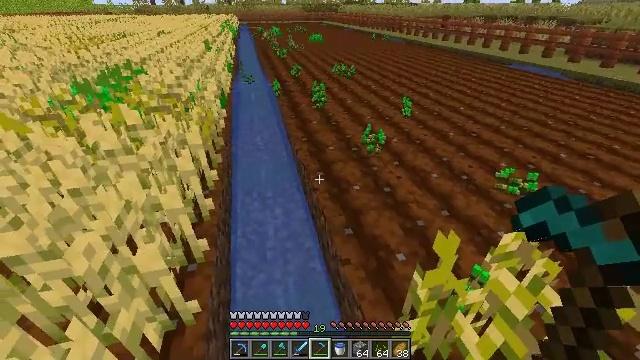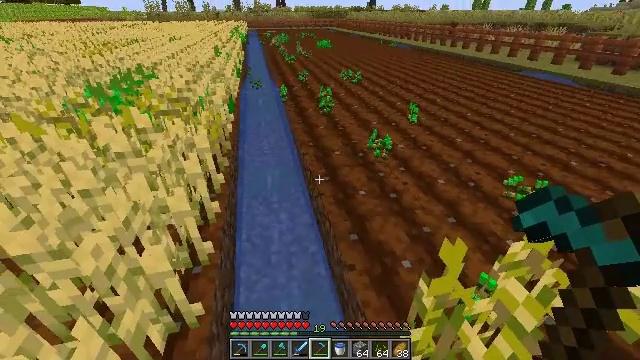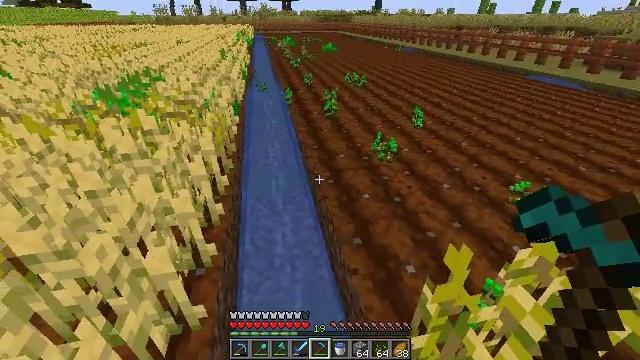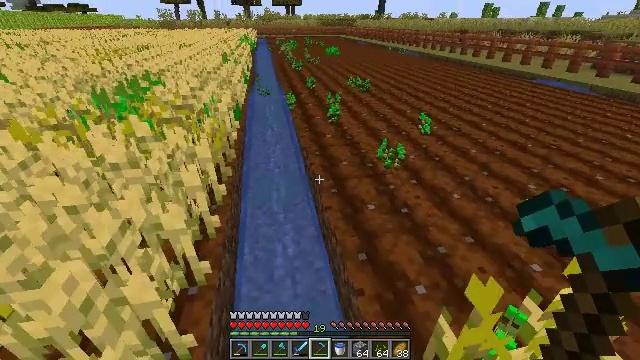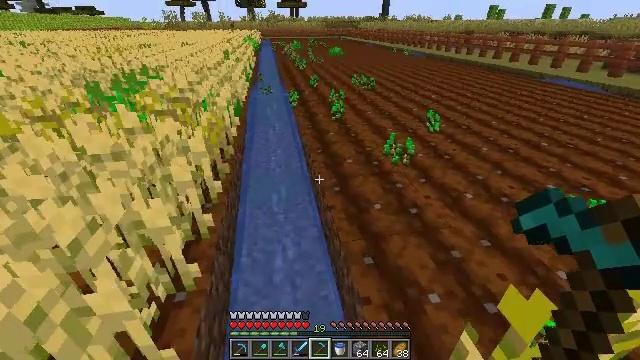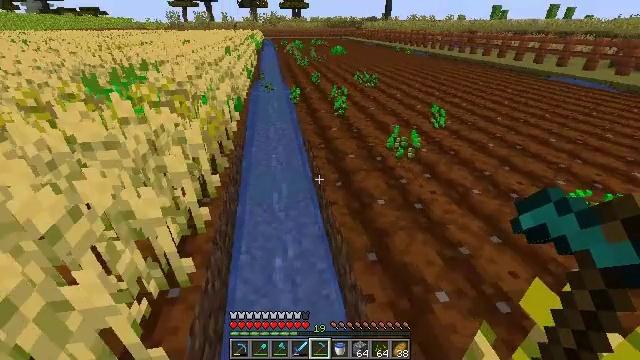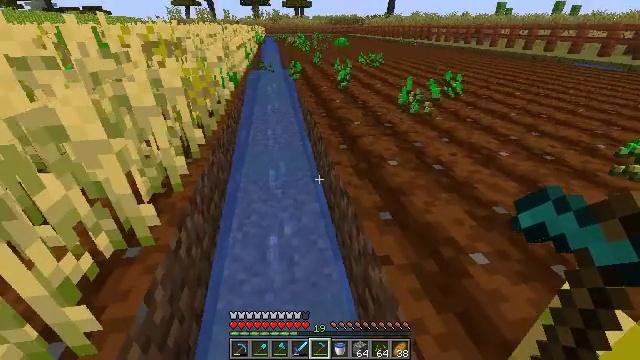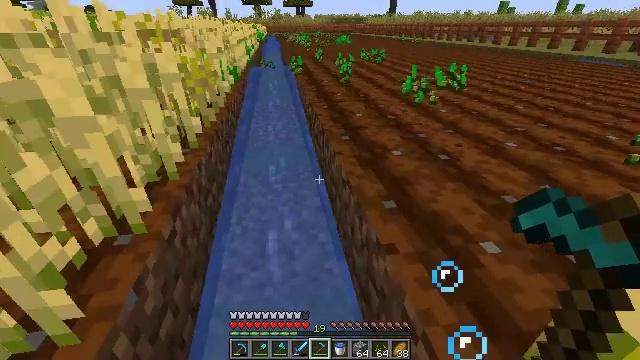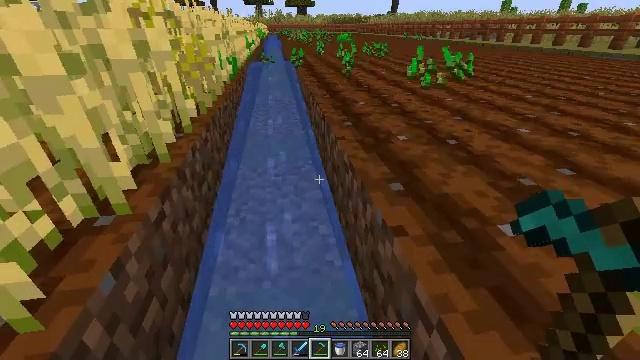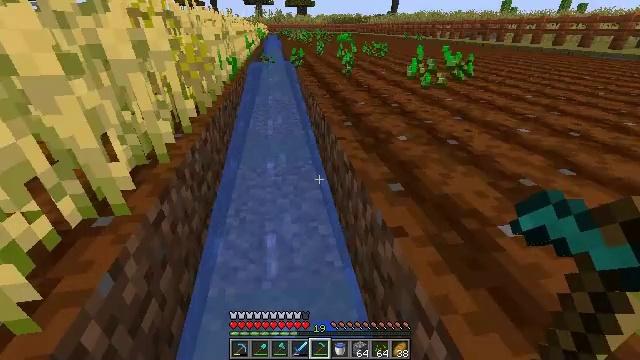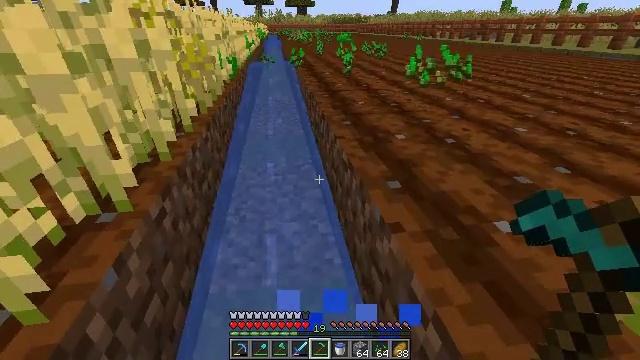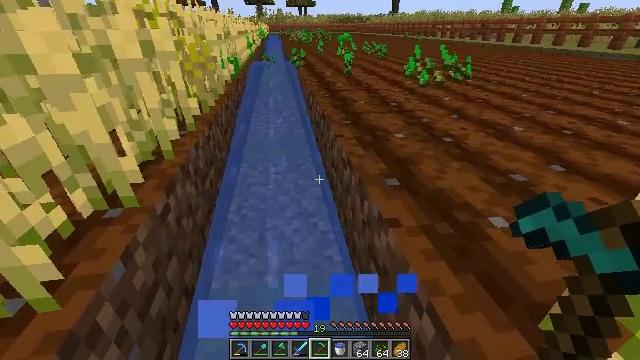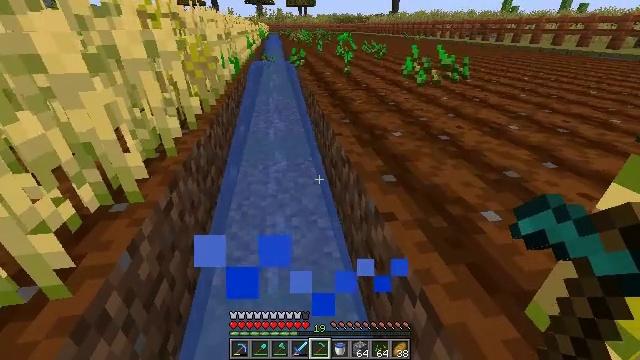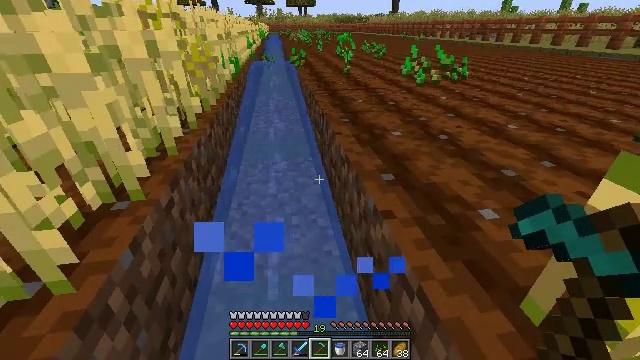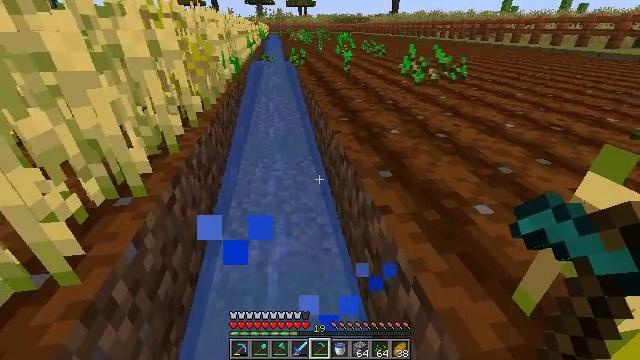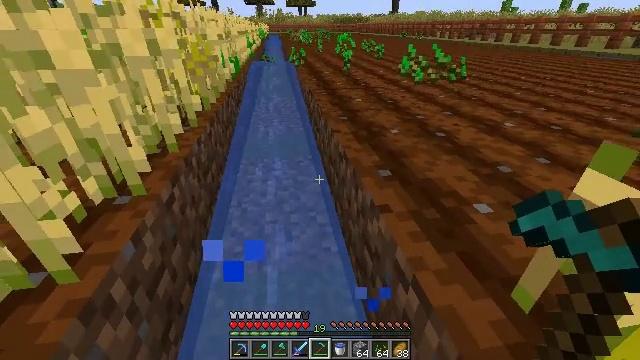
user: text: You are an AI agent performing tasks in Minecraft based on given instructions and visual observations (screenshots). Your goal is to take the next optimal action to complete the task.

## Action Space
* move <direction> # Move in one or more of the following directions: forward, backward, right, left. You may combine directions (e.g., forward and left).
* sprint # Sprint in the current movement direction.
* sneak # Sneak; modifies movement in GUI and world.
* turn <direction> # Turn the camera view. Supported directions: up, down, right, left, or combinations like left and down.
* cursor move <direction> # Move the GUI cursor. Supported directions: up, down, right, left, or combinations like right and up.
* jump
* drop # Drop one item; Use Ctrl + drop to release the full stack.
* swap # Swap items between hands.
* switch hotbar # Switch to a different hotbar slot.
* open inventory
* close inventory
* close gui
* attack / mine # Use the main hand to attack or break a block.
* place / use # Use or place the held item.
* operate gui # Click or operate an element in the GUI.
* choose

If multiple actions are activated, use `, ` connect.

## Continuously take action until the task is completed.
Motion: motion action
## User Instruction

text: Get wheat from the farmland.
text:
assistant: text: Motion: turn left and up
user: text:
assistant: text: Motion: move forward, turn left
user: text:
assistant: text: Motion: move forward
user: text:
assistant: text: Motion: no_op
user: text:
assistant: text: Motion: no_op
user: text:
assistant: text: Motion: no_op
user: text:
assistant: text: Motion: move back
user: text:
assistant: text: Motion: move back
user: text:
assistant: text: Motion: move back
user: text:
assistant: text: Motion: move back
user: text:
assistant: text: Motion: move back
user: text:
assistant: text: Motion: no_op
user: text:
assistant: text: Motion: no_op
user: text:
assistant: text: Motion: move forward
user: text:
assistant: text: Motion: move forward
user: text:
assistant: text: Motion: move forward
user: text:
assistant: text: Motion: move forward
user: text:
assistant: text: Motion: move forward
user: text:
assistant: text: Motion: move forward, turn left and up
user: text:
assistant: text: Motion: move forward, sprint, turn left and up
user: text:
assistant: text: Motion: move forward, sprint, turn left and up
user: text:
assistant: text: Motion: move forward, sprint
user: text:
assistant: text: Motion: move forward, sprint
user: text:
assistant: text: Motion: move forward, sprint
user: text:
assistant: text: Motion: move forward, sprint
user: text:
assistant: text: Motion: move forward, sprint
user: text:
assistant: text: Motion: move forward, sprint
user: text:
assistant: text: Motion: move forward, sprint
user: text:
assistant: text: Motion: move forward, sprint
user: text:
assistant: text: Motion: move forward, sprint